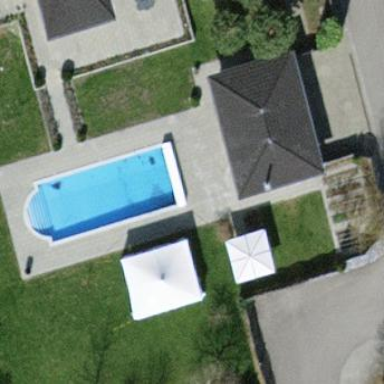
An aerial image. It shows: Swimming pool located in leisure land.